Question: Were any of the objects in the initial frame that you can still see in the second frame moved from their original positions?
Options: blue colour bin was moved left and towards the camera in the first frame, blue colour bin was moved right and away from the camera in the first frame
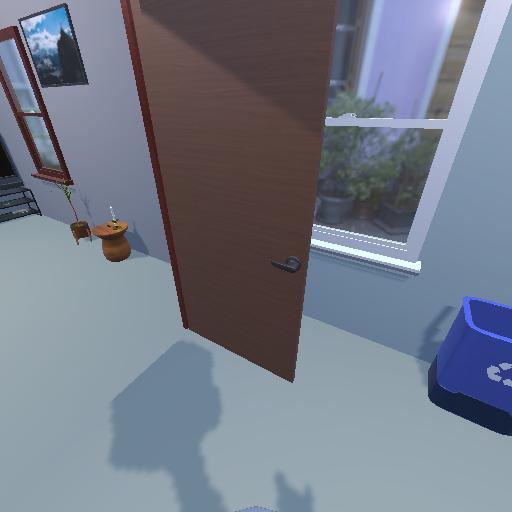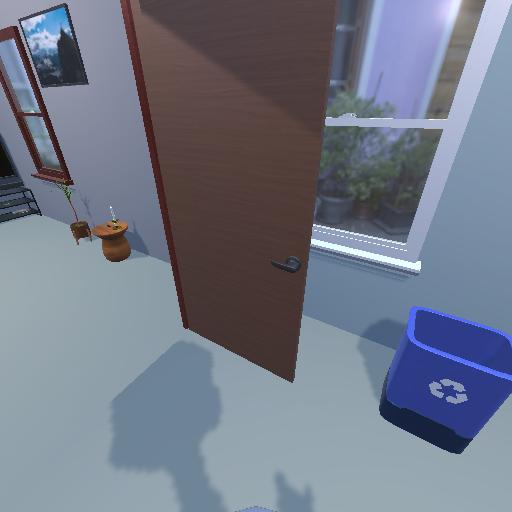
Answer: blue colour bin was moved left and towards the camera in the first frame